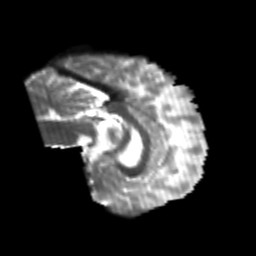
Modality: T2w
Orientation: sagittal
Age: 22
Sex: female
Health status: healthy
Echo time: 0.074 s